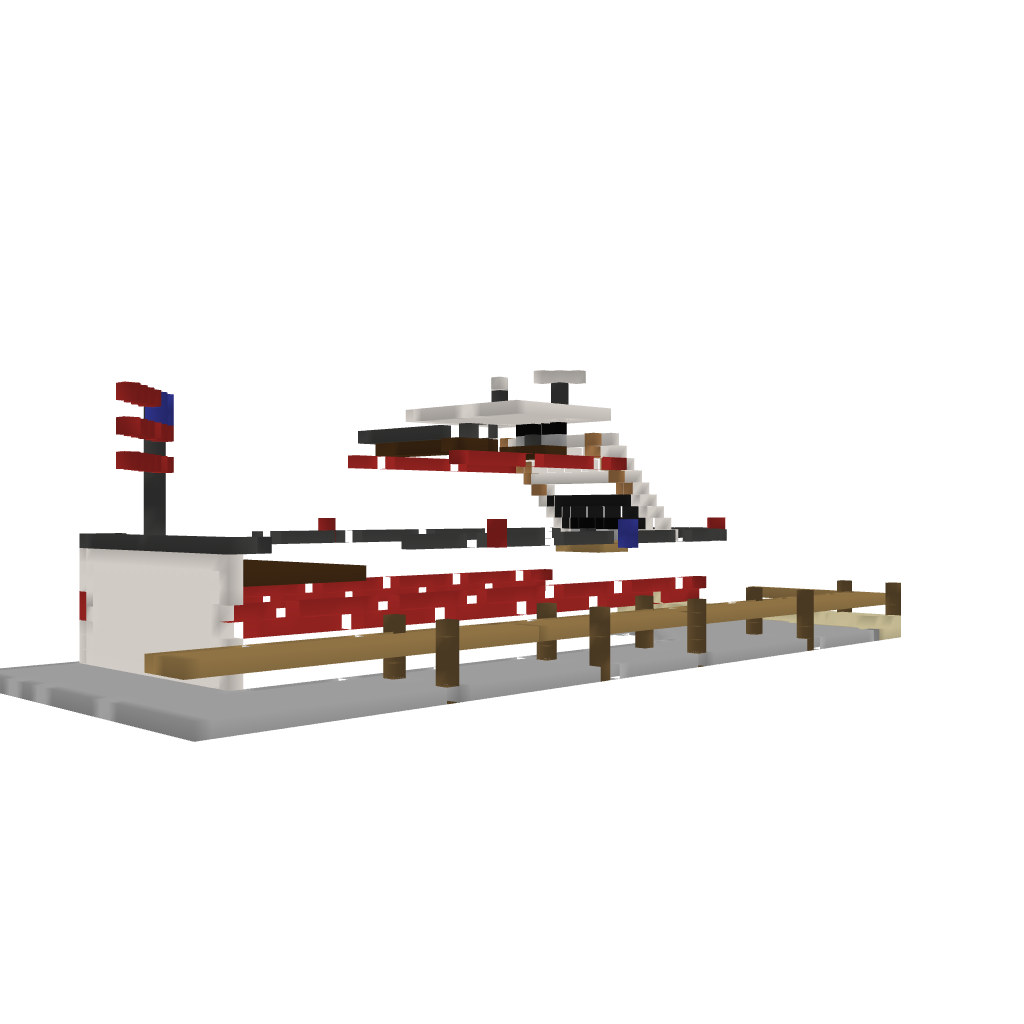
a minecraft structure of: medium size yacht